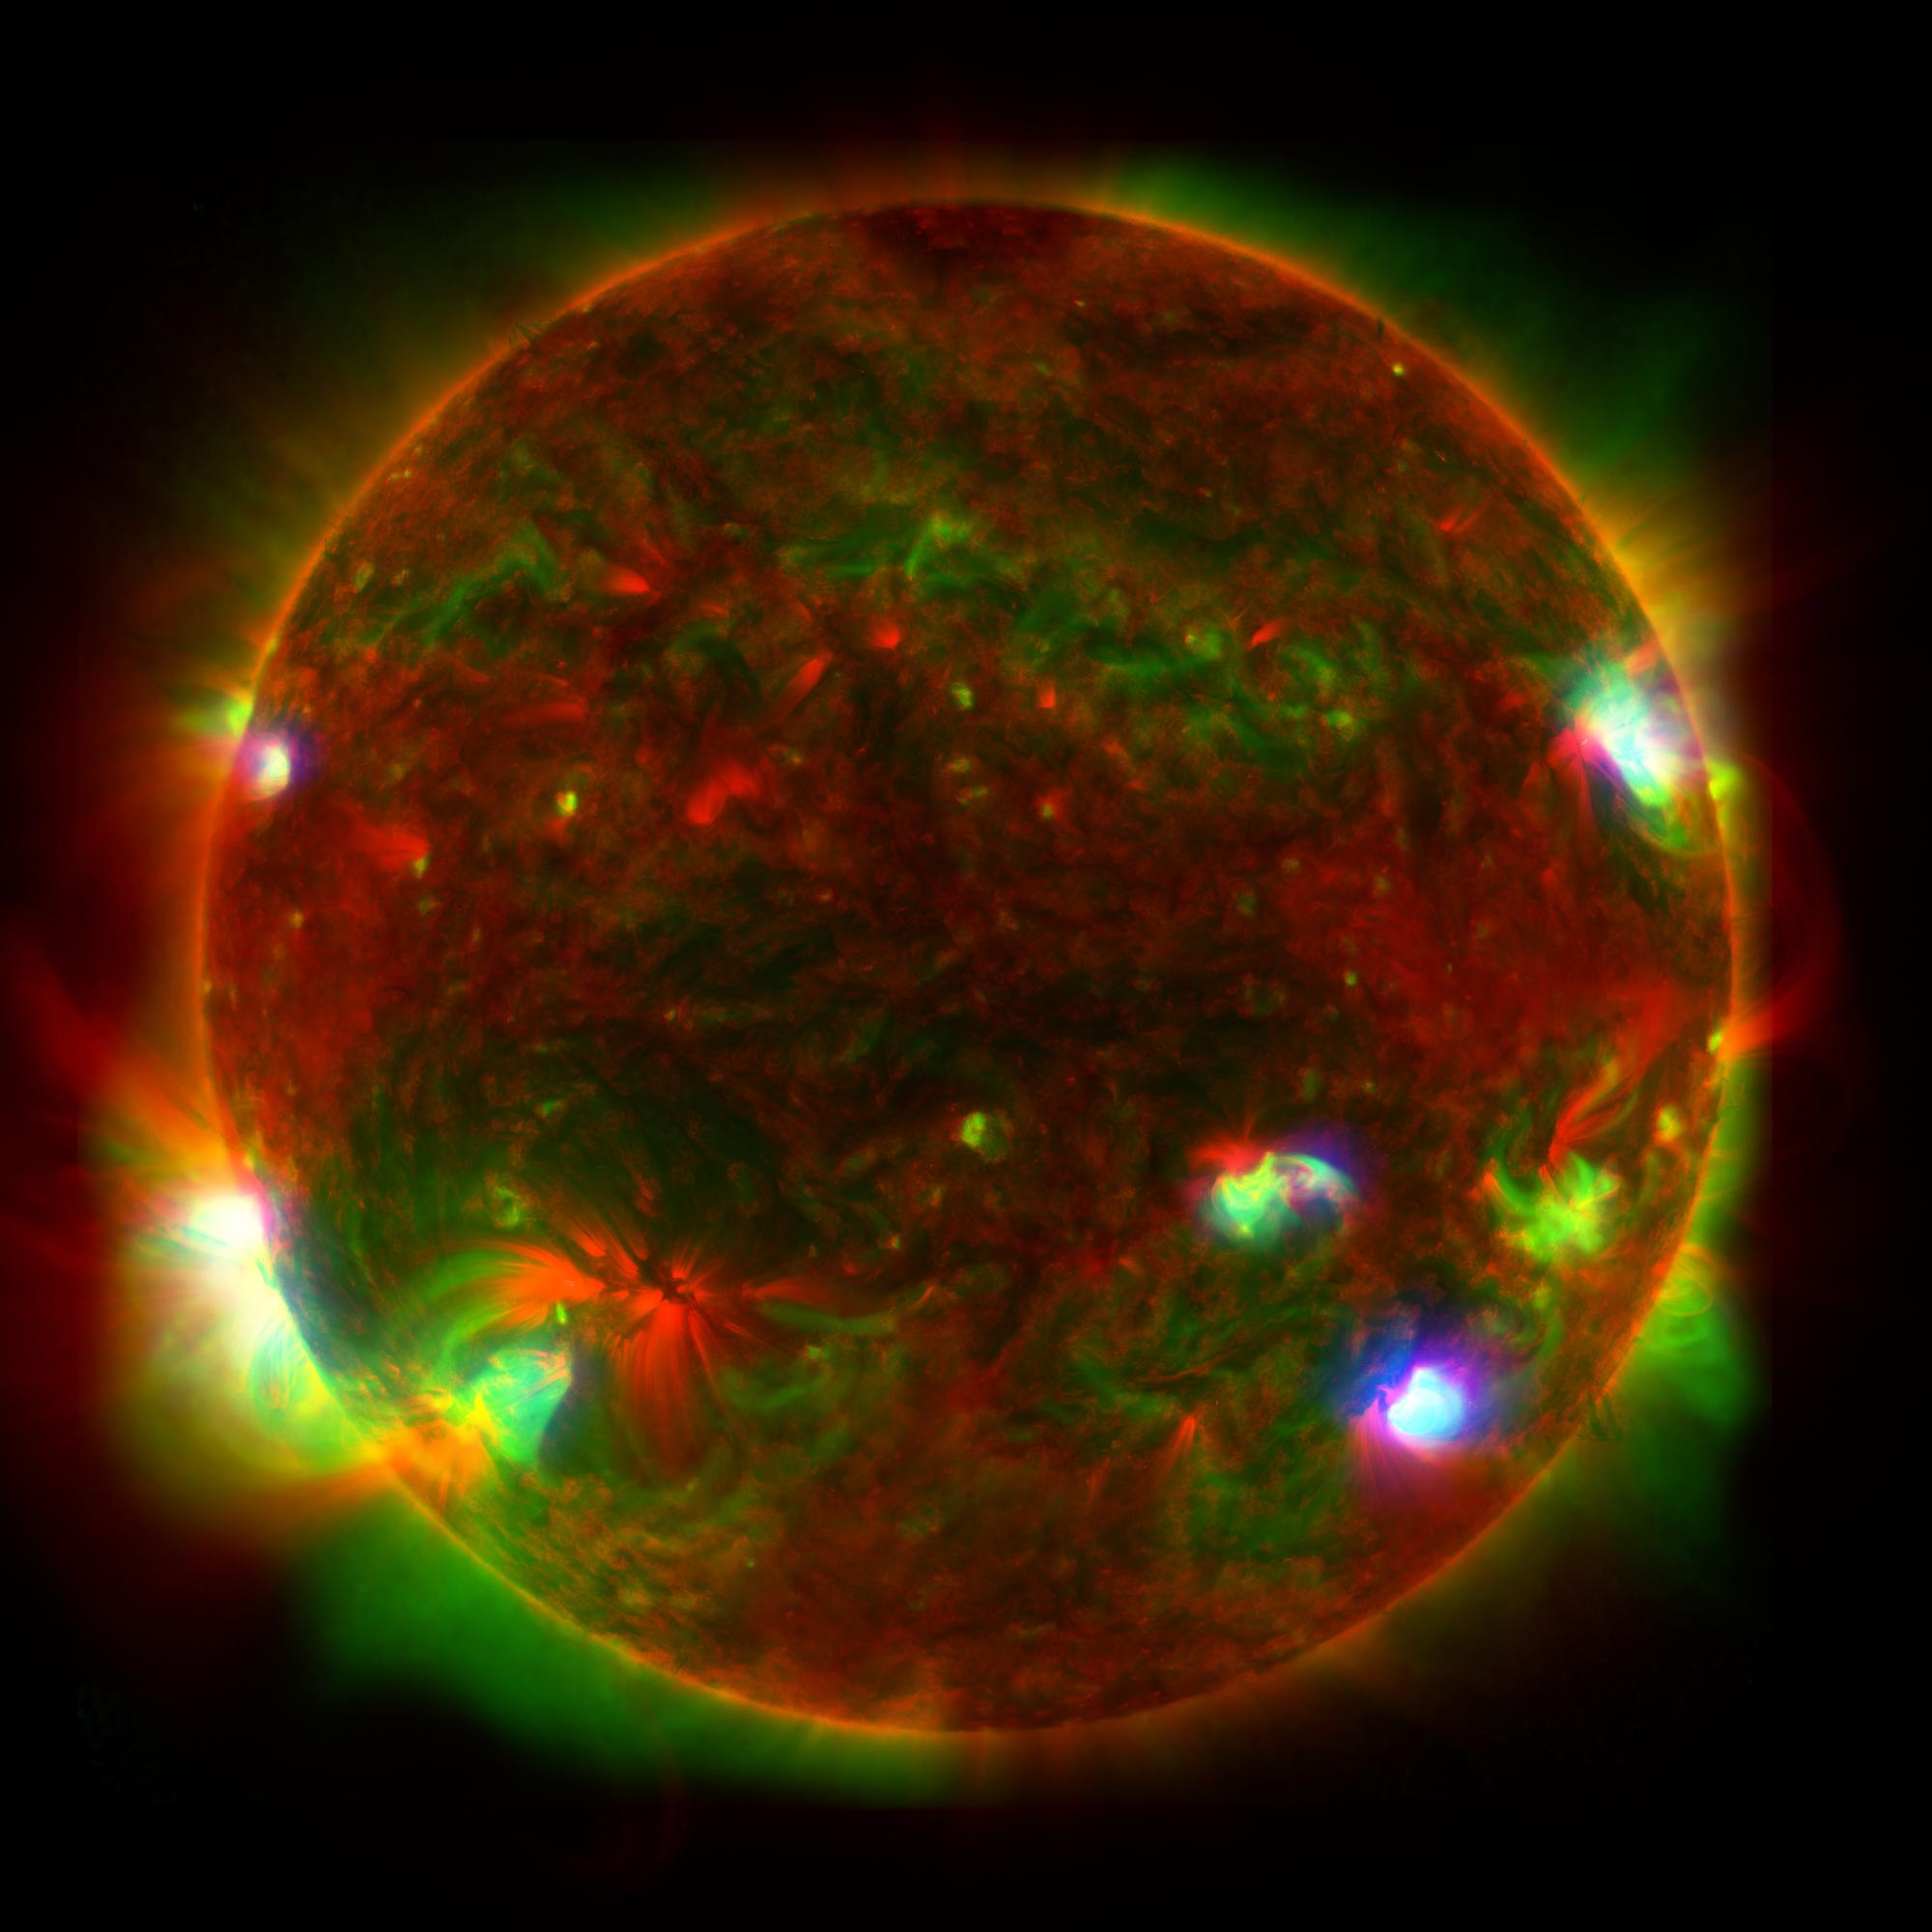
Three-Telescope View of the Sun NuSTAR, Sun